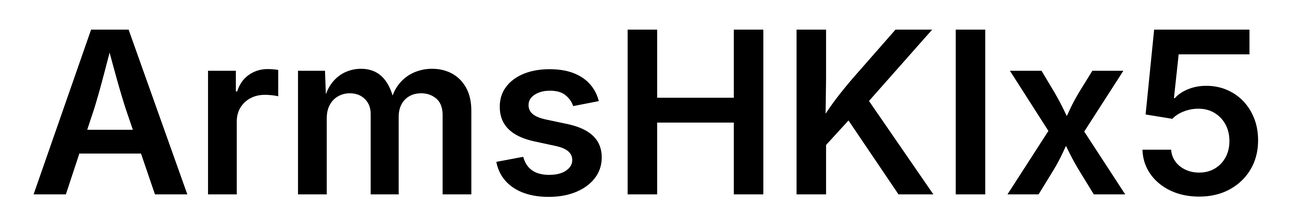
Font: Inter_SemiBold